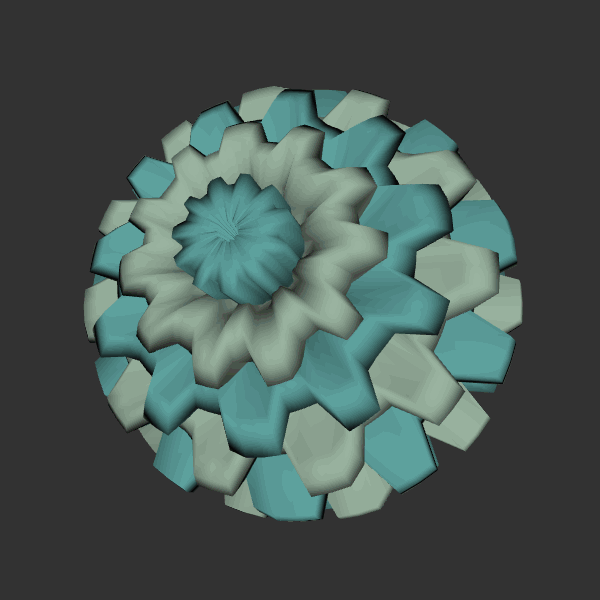
Background: dark